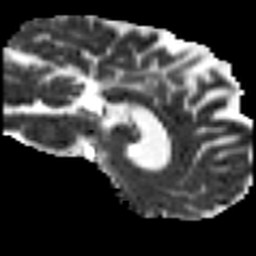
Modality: MD
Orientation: sagittal
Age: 44
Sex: male
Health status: ill
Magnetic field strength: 3 T
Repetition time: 9 s
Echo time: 0.093 s